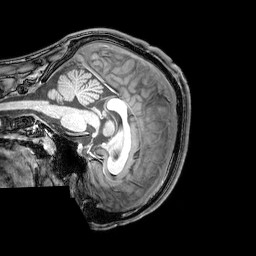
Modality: T1w
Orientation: sagittal
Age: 22
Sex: male
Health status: healthy
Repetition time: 0.081 s
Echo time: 0.037 s